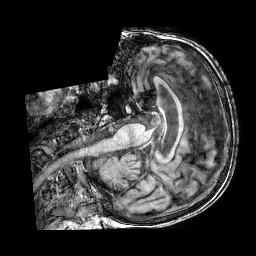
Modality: T1w
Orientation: axial
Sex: male
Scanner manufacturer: philips
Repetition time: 0.008302 s
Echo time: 0.00387 s